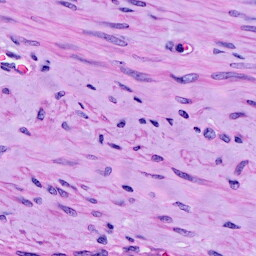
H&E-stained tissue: Cervix